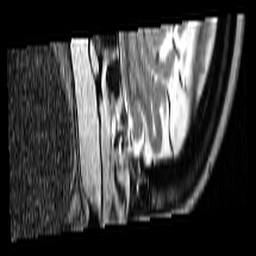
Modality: T2w
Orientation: sagittal
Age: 48
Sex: female
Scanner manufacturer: siemens
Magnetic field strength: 3 T
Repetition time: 8.67 s
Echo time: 0.085 s